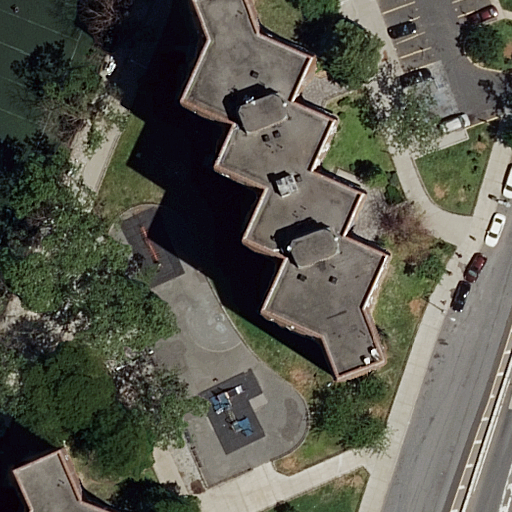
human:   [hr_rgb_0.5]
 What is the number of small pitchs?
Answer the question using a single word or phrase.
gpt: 0

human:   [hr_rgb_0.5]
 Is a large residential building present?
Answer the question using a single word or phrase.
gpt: yes

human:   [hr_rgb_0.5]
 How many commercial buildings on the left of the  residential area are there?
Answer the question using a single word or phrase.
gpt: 0

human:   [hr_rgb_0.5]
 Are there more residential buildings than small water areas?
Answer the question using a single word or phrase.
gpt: yes

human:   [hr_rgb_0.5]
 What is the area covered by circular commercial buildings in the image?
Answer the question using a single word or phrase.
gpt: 0m2

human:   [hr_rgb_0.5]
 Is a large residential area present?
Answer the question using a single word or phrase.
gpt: yes

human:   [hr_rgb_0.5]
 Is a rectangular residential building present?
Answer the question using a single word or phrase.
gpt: yes

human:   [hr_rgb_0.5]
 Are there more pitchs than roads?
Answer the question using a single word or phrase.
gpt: no

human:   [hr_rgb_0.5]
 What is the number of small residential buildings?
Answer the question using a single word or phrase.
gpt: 1

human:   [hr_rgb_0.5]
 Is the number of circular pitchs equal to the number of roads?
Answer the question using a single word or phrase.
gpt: no

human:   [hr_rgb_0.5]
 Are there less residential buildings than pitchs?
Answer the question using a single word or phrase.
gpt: no

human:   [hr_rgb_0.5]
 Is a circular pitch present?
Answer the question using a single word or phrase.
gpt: no

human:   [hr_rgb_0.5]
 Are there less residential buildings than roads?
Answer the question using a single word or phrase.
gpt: yes

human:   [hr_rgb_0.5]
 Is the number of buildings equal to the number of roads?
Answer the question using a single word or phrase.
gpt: no

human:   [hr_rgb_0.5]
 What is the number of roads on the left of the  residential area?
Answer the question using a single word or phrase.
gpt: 0

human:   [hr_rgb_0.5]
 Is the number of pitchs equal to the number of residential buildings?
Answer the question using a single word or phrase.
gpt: no

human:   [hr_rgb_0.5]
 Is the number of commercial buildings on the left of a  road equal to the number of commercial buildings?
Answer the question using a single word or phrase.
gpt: yes

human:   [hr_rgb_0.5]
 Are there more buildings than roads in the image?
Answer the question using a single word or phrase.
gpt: no

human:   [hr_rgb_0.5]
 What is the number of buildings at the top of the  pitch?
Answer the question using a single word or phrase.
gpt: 0

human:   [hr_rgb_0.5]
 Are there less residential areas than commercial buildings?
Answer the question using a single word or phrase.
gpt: no

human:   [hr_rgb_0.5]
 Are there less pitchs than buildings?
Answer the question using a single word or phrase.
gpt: yes

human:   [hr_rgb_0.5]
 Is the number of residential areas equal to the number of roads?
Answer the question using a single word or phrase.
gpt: no

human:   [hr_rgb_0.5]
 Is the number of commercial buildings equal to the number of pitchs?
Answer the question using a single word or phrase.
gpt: no

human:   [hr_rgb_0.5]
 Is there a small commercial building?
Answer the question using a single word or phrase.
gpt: no

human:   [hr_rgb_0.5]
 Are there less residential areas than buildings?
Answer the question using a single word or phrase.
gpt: yes

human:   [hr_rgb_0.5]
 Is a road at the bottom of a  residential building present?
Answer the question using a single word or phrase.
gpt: yes

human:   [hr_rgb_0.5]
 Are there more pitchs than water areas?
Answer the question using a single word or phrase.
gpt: yes

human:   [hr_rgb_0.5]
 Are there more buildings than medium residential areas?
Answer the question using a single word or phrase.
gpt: yes

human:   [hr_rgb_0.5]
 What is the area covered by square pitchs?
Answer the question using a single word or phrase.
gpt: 0m2

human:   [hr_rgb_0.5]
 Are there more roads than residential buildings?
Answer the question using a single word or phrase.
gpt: yes

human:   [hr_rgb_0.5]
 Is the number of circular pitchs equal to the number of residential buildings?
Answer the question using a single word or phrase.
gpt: no

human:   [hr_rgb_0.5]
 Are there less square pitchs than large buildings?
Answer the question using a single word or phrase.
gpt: yes

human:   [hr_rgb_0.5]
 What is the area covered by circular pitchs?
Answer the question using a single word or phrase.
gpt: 0m2

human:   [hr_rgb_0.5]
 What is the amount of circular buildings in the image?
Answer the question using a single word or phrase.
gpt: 0

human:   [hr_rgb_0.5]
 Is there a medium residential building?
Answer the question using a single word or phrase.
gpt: no

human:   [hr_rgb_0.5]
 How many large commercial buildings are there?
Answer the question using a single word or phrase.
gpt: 0

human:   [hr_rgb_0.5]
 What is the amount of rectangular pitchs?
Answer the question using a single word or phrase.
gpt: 1